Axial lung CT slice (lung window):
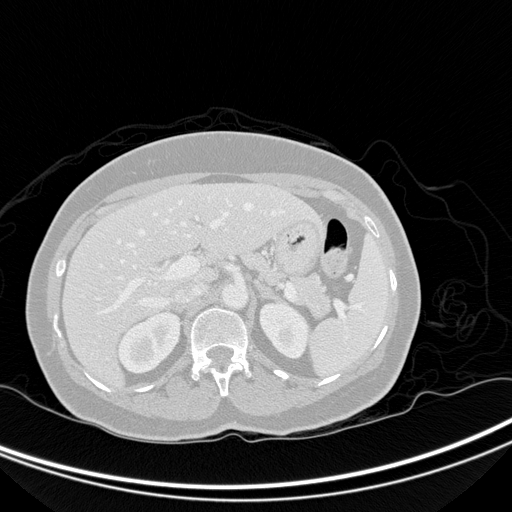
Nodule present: no